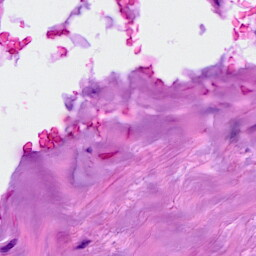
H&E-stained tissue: Breast